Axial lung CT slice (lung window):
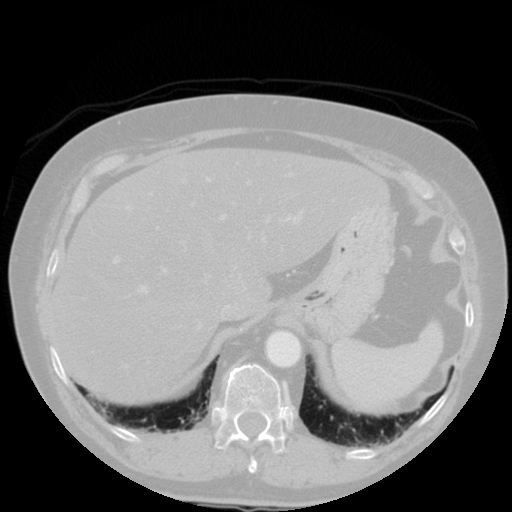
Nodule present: no